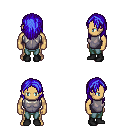
a pixel art fantasy rpg character, male body template, human, tanned skin, steel chest armor, teal pants, blue long hairstyle, black shoes, four views (front, back, left, right), 2x2 character sprite sheet, small pixel art, hard edges, no anti-aliasing